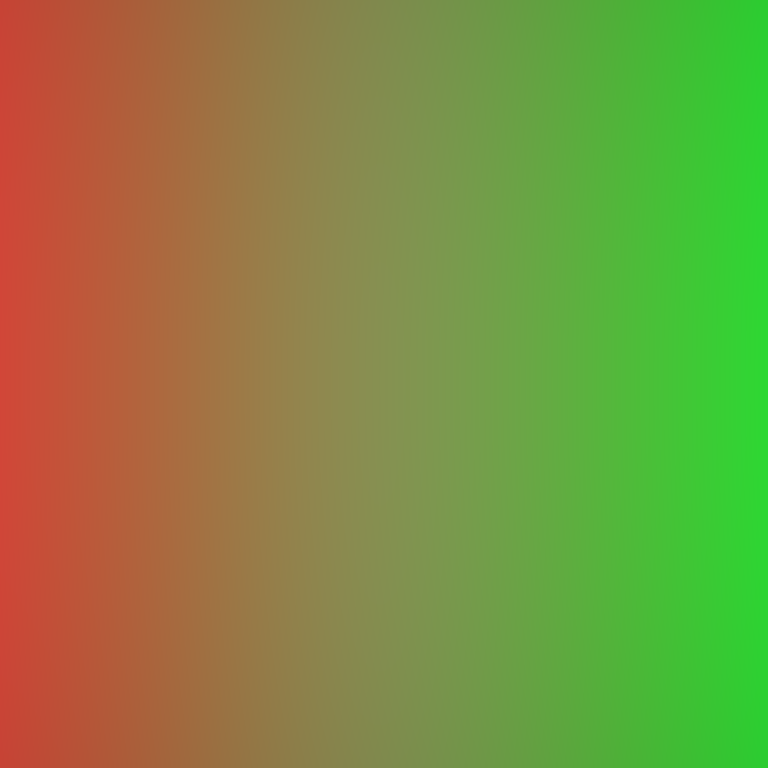
Abstract light effect, smooth gradient from red to green, calm atmosphere, soft blend, no room, no furniture, no objects.